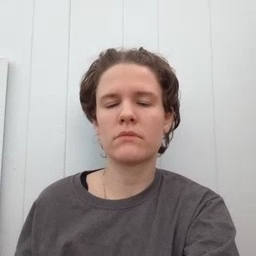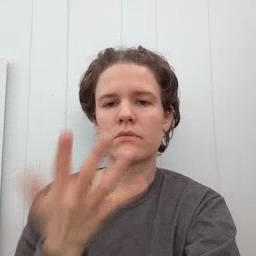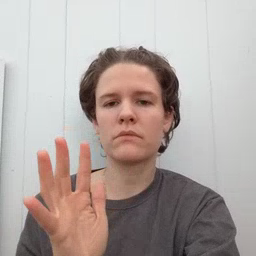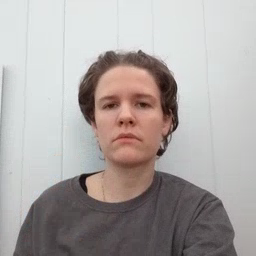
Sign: finish